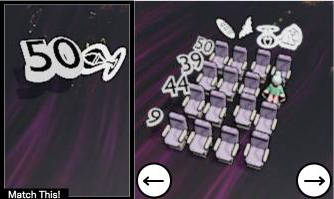
Task: seats
Answer: no